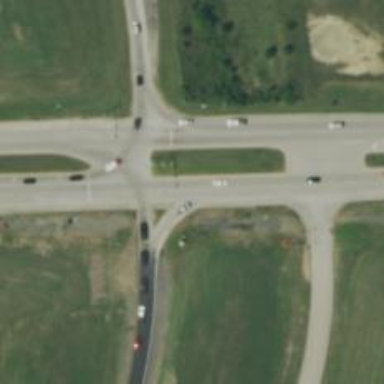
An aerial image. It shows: Trunk link highway.